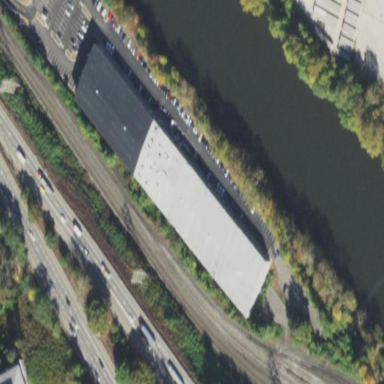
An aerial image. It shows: Building used as fitness center.